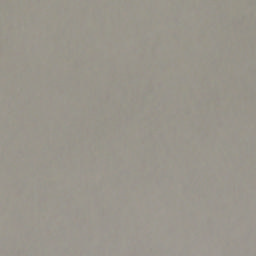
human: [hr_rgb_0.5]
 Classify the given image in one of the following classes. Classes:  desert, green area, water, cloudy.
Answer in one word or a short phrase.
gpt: cloudy